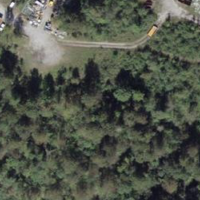
EUNIS habitat code: 32
Species observed at this site:
Lysandra bellargus
Zygaena filipendulae
Zygaena carniolica
Phragmatobia fuliginosa
Pieris napi